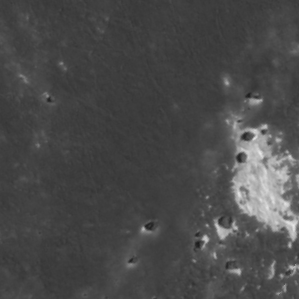
Label: frost